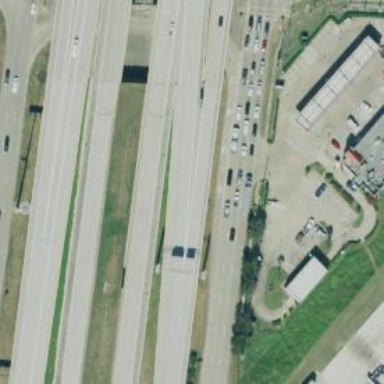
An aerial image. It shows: Secondary road with frontage road.